Question: I'm using SSIS 2008 to extract data from SQL Server, grab fields from other databases along the way, do a derived column to convert strings and a data conversion transform before storing the output to a text file.
Somehow along the way, the EncounterNumber field is being duplicated. The output columns metadata from the data conversion transform to the flat file destination shows this field twice. The error I'm getting when trying to map fields into the flat is as follows:
'''
Error at Data Flow Task [Flat File Destination [44524]]: There is more than one data
source column with the name "Encounter Number". The data source column names must be
unique.
(Microsoft Visual Studio)
===================================
Exception from HRESULT: 0xC0207015 (Microsoft.SqlServer.DTSPipelineWrap)
------------------------------
Program Location:
at
Microsoft.SqlServer.Dts.Pipeline.Wrapper.CManagedComponentWrapperClass.
ReinitializeMetaData()
at
Microsoft.DataTransformationServices.DataFlowUI.
DataFlowComponentUI.ReinitializeMetadata()
at
Microsoft.DataTransformationServices.DataFlowUI.FlatFileDestinationUI.conn
Page_SaveConnectionAttributes(Object sender, FlatFileConnectionAttributesEventArgs
args)
'''
Is there an error output or some other way of handling the duplicate Encounter field so that the fields can be mapped into my flat file destination?
Update: Here's a screen shot of the data flow:

The metadata from the data conversion is as follows:
'''
"Name" "Data Type" "Precision" "Scale" "Length" "Code Page"
"Encounter Number" "DT_STR" "0" "0" "20" "1252" "0" ""
"OLE DB Source"
"Encounter Number" "DT_WSTR" "0" "0" "20" "0" "0" ""
"Data Conversion"
'''
How do I remove the Data Conversion or OLE DB Source version of the Encounter Number? Is this a setting somewhere?
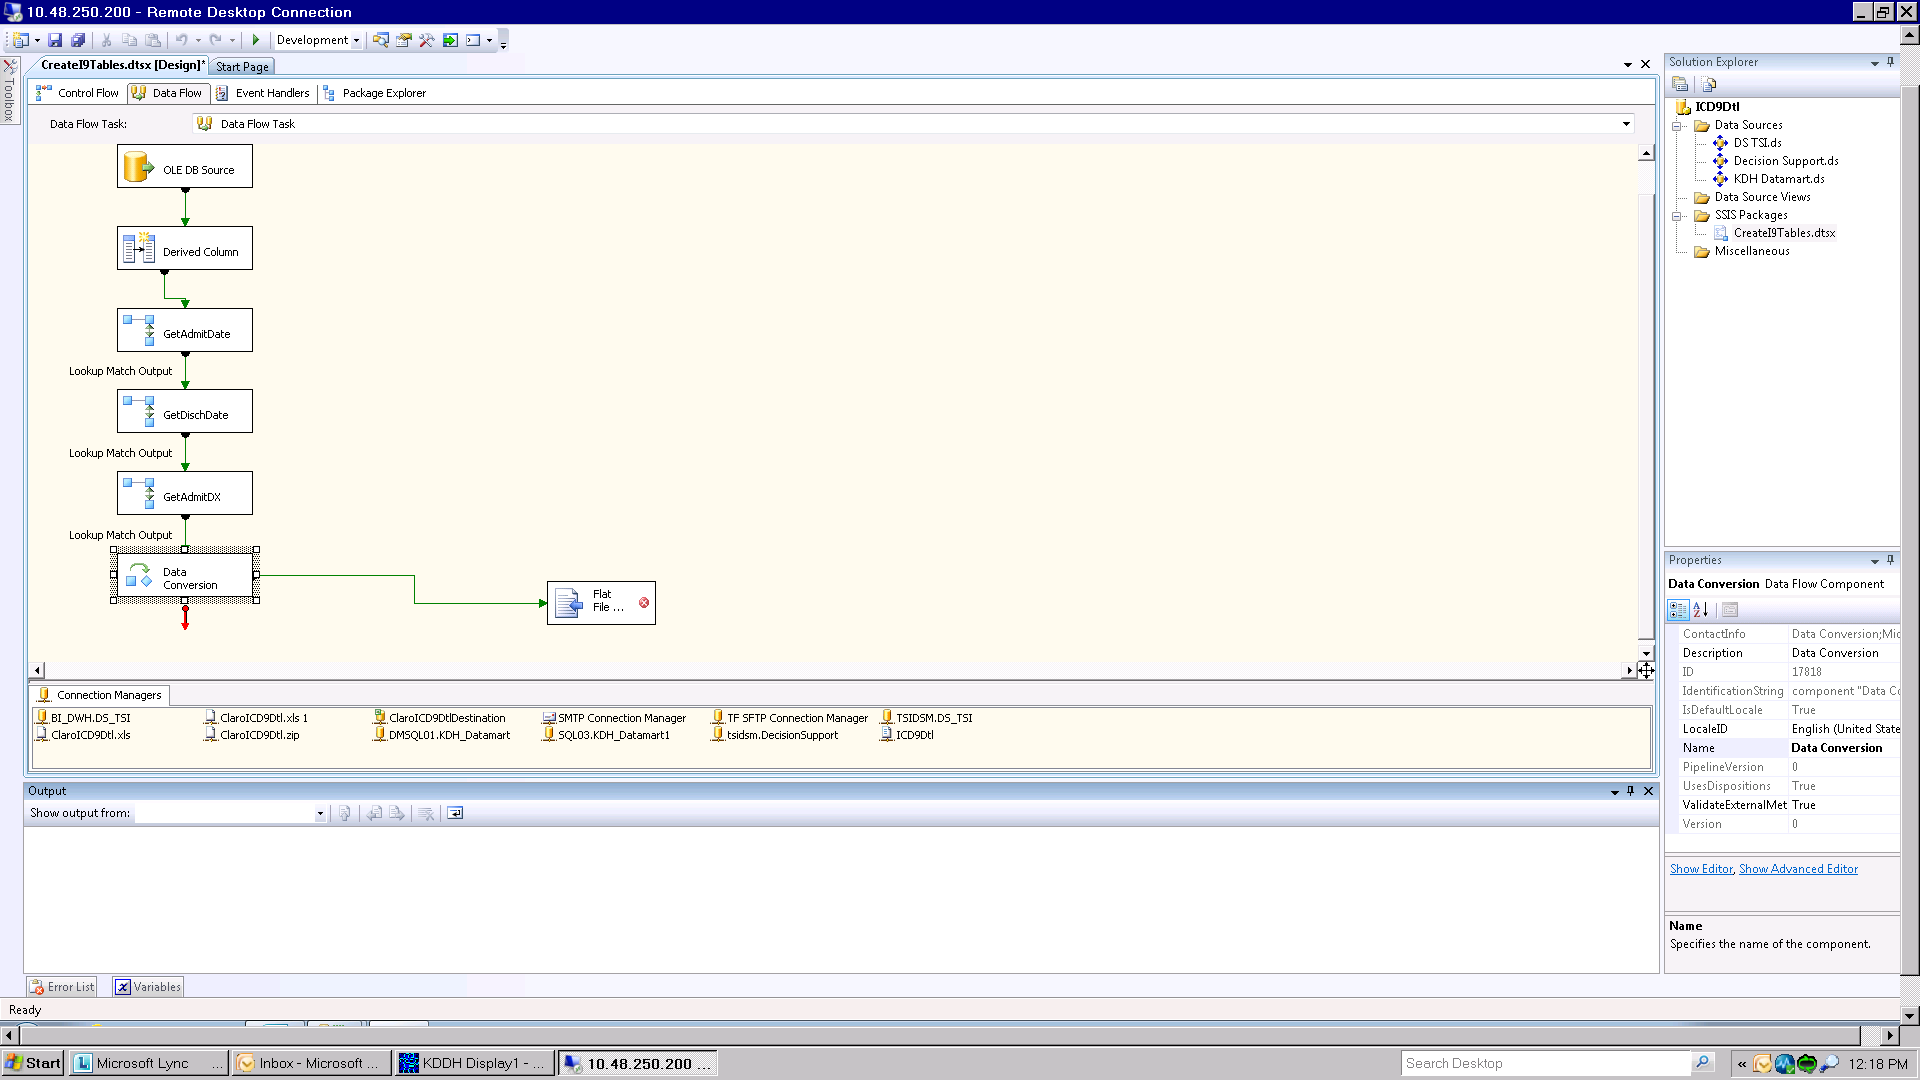
Answer: No, but it shouldn't be that difficult to find the two queries that both have Encounter as a column name and change one of them to return a different column name.